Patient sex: M
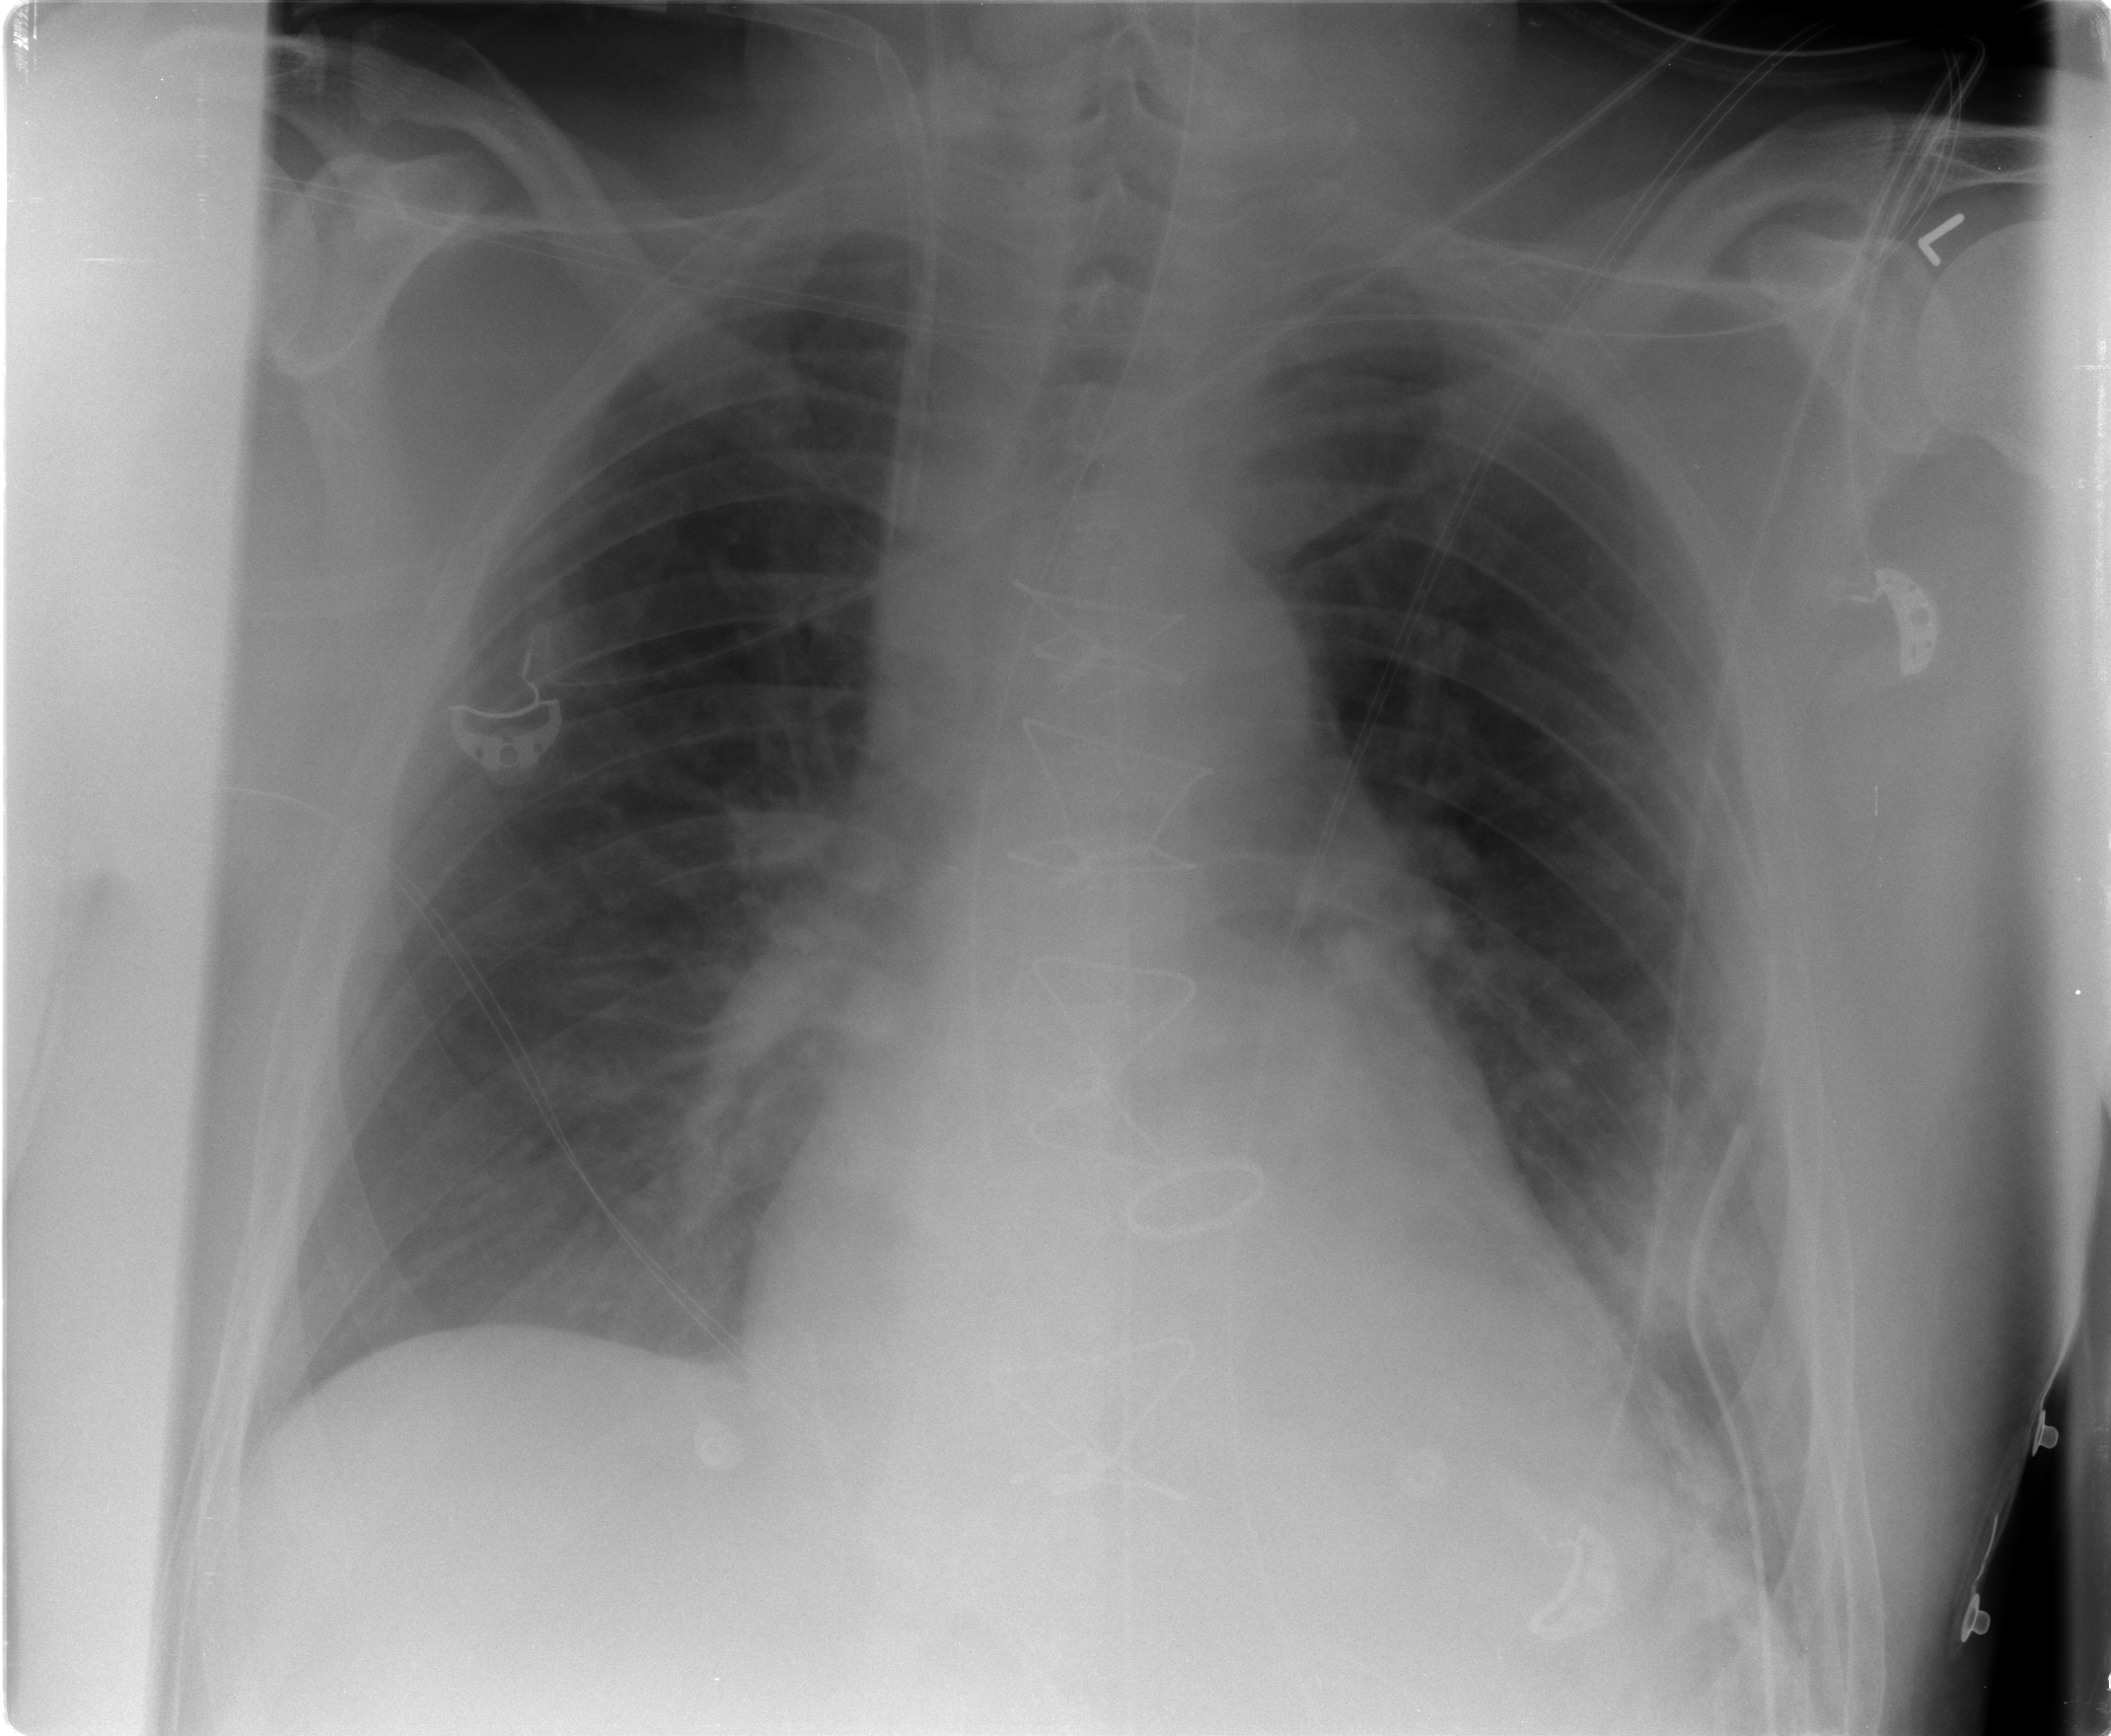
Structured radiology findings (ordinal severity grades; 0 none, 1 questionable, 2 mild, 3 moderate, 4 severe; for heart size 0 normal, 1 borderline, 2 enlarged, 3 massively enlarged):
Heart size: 2
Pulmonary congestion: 1
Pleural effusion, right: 0
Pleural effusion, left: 0
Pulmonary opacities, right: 0
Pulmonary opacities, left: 0
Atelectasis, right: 1
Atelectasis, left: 1